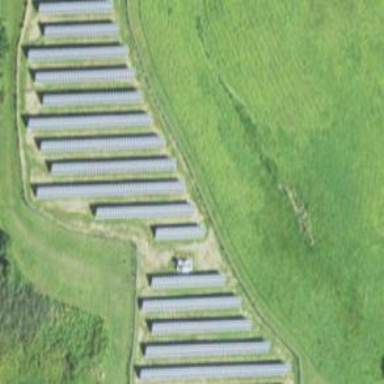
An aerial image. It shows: Solar photovoltaic power plant enclosed by fence. It generates electricity.